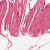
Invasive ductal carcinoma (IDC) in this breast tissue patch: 0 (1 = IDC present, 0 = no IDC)